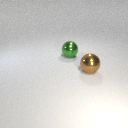
large brown metal sphere to the right of large green metal sphere